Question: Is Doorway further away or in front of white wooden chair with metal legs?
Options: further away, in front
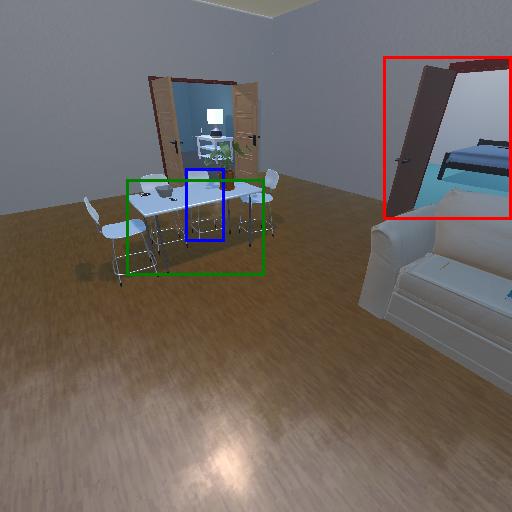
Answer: further away